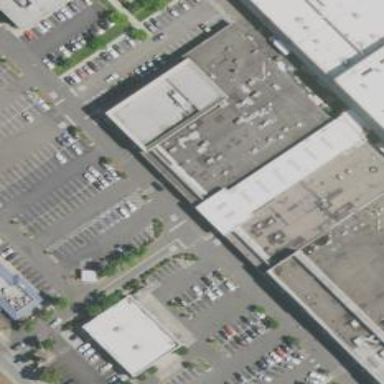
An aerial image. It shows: Supermarket.